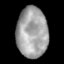
Tissue: skin
Cell type: Epithelial cells
Senescence score: 0.8317
Nuclear area (px): 1536
Mean DAPI intensity: 161.39